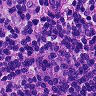
Metastatic tissue present: no